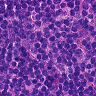
Metastatic tissue present: no